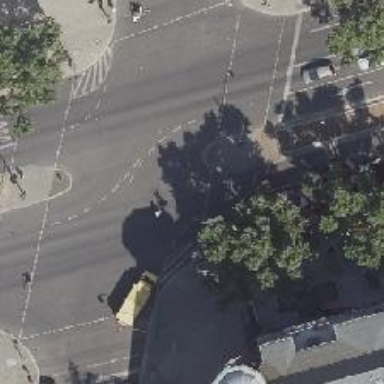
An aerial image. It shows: Footway located on traffic island.